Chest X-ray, AP view. Patient: 76 years old, sex M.
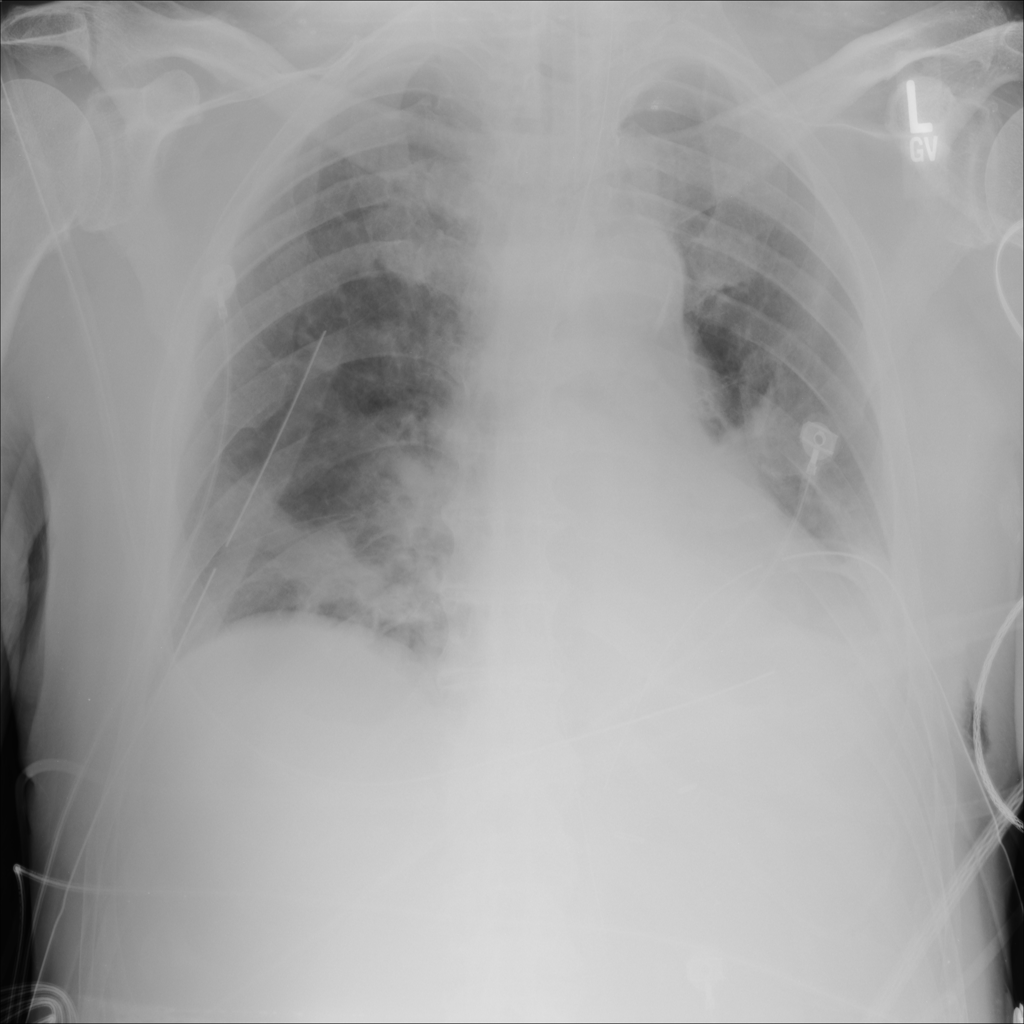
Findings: Atelectasis, Infiltration